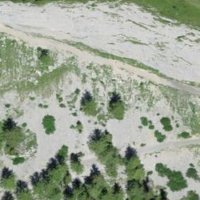
EUNIS habitat code: 23
Species observed at this site:
Mutilla europaea
Helix pomatia